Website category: sports
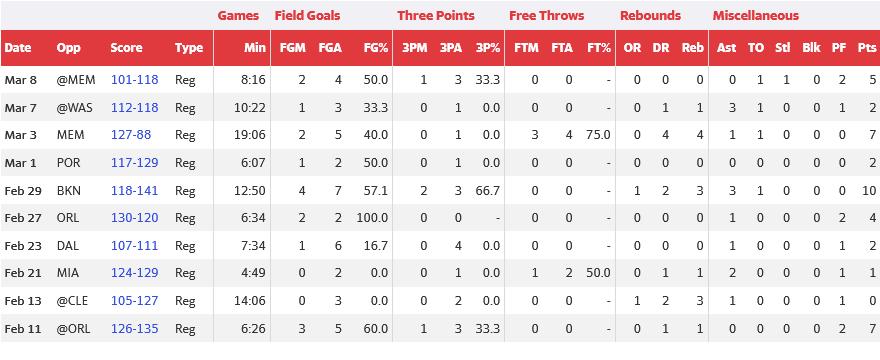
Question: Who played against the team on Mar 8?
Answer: MEM

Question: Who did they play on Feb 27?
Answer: ORL

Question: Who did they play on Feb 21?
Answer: MIA

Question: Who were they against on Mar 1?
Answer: POR

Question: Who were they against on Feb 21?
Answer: MIA

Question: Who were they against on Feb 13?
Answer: CLE

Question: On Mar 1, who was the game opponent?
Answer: POR

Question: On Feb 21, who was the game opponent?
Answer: MIA

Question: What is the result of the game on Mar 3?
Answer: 127-88

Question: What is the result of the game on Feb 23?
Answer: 107-111

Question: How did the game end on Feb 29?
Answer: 118-141

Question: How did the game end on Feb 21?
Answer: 124-129

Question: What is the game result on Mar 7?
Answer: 112-118

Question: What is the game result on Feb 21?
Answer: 124-129

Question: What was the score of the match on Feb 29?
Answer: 118-141

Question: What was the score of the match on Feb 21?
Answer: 124-129

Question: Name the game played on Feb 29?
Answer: Reg

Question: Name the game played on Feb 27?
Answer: Reg

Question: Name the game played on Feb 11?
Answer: Reg

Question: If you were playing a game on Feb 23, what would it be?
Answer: Reg

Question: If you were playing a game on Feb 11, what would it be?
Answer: Reg

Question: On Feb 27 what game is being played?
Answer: Reg

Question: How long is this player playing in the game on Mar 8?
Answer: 8:16

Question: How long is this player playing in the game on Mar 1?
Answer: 6:07

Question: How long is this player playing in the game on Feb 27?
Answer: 6:34

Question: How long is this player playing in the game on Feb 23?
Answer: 7:34

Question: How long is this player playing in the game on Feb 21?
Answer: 4:49

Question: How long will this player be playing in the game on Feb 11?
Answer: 6:26

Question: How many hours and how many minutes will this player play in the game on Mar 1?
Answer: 6:07

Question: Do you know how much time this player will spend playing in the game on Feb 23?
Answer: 7:34

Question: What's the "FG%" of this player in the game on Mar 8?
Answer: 50.0

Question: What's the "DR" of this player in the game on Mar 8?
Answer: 0

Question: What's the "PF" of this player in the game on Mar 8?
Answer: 2

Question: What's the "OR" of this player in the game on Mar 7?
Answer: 0

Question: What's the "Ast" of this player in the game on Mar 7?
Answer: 3

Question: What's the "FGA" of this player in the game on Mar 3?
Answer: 5

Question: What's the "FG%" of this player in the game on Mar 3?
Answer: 40.0

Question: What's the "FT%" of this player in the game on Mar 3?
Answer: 75.0

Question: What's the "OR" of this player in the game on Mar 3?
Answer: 0

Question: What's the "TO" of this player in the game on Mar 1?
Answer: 0

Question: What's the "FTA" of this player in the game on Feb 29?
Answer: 0

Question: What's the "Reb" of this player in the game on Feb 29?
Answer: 3

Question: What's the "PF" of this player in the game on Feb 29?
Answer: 0

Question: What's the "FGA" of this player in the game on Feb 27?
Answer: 2

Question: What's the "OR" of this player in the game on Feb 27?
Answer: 0

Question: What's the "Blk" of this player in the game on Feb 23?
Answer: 0

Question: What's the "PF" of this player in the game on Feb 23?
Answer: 1

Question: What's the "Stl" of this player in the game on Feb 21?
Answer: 0

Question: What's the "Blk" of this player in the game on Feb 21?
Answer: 0

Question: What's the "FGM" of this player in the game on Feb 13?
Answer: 0

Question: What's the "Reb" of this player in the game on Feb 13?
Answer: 3

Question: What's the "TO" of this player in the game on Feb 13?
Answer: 0

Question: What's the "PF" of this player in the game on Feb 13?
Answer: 1

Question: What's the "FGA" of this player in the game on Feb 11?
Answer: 5

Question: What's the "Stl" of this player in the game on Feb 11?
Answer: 0

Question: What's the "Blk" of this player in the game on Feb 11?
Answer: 0

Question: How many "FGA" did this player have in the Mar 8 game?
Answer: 4

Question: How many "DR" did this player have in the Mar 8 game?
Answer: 0

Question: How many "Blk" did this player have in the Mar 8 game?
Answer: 0

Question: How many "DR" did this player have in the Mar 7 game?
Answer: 1

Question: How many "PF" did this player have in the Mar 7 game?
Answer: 1

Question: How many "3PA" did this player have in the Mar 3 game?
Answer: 1

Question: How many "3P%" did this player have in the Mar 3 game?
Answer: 0.0

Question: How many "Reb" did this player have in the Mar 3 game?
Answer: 4